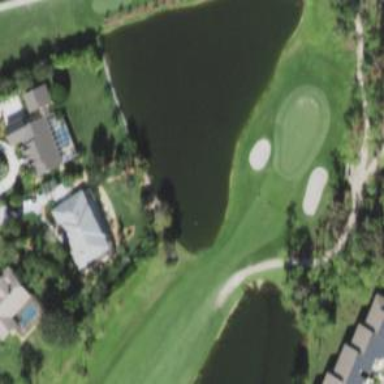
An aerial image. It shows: Picturesque scene of golf course with lateral water hazard.